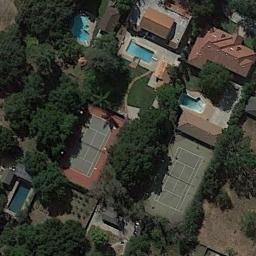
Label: tennis_court